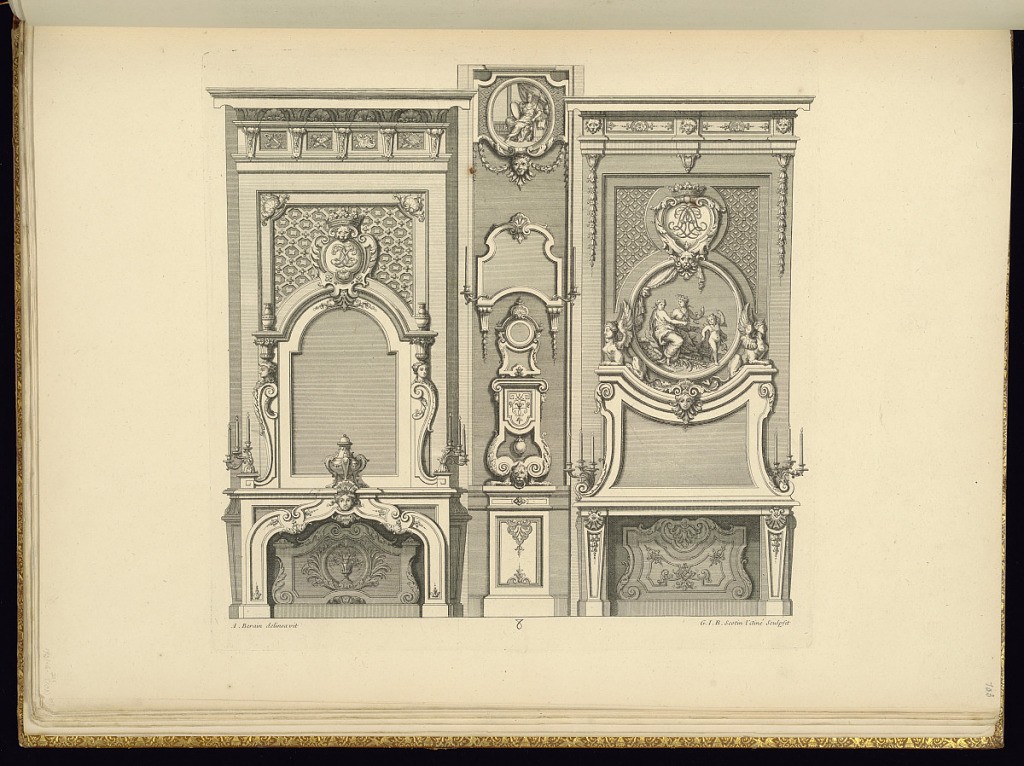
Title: Chimneypiece Designs
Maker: Jean Berain, the elder, French, 1640-1711
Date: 1711
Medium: Engraving on laid paper
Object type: Bound print
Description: Two chimneypiece designs decorated with vases, candelabra, cartouches, terms, rosettes, trophies, shells, sphinxes, a rondel with a scene of antiquity, and garlands. Between the chimneypieces is a panel with a console table, a mirror, and a rondel with a scene of Minerva. The plate is signed and numbered.